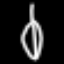
Label: leaf